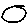
Label: circle